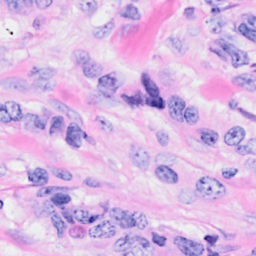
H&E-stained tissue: Breast